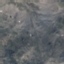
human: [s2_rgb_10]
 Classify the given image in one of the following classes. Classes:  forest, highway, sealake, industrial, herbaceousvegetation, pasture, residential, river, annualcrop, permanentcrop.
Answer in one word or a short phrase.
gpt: HerbaceousVegetation